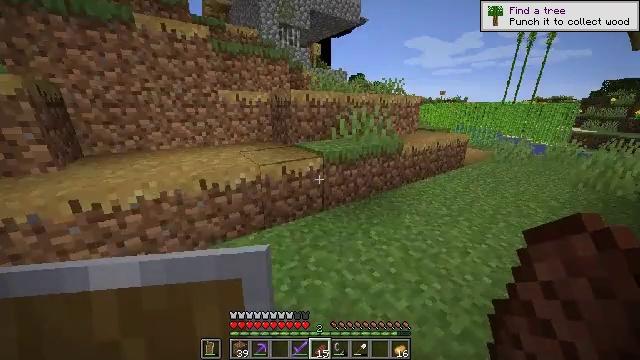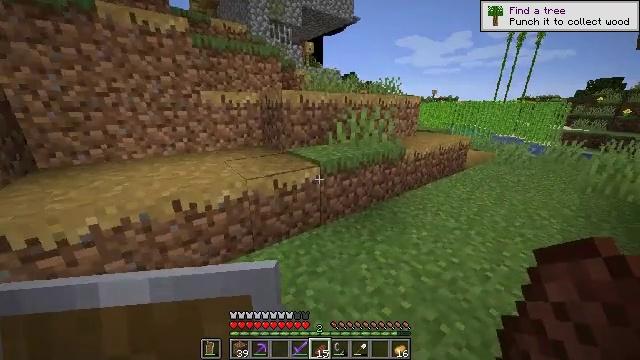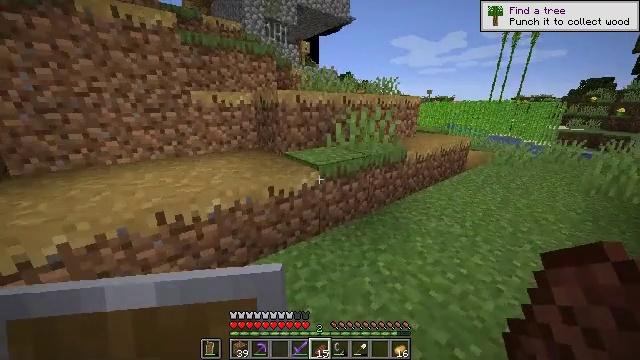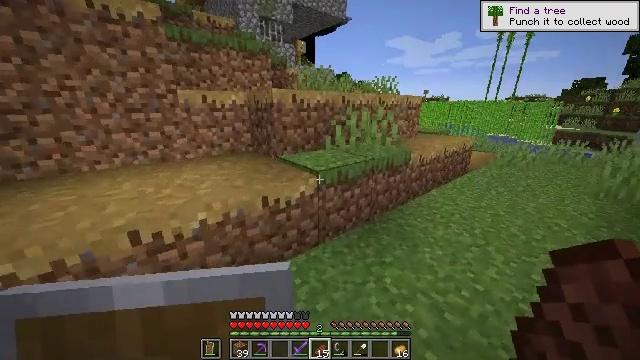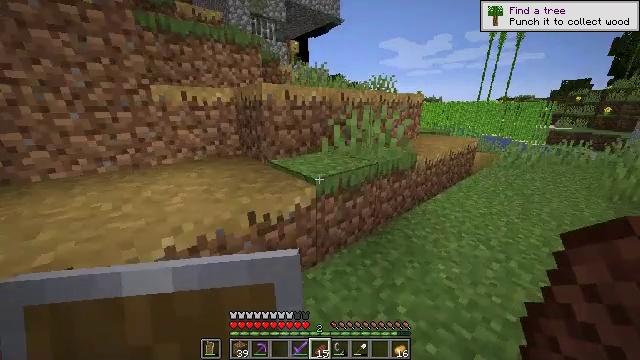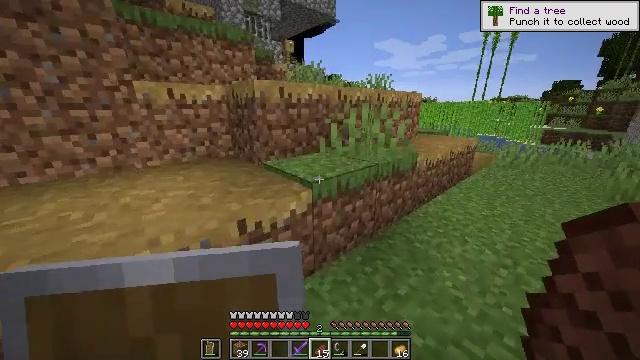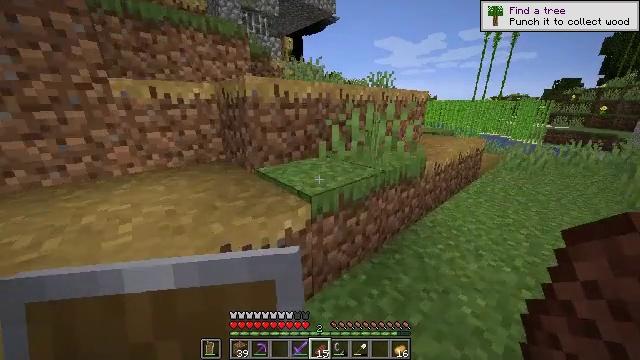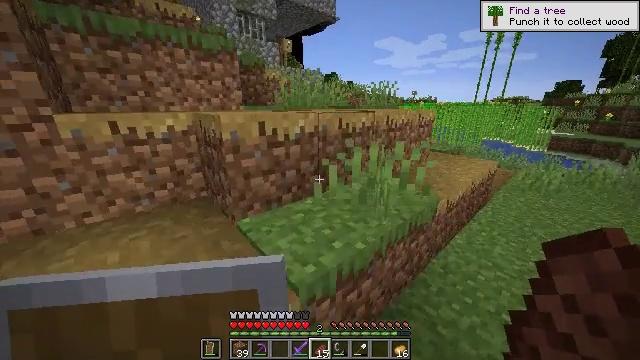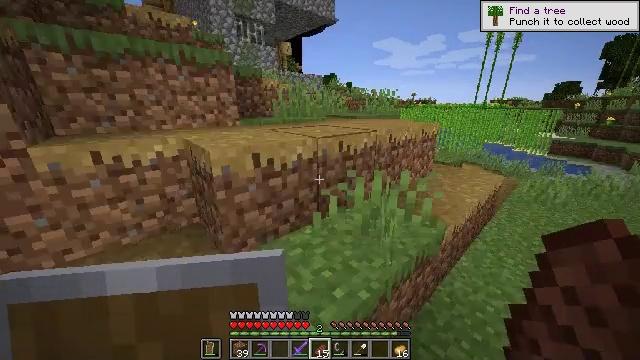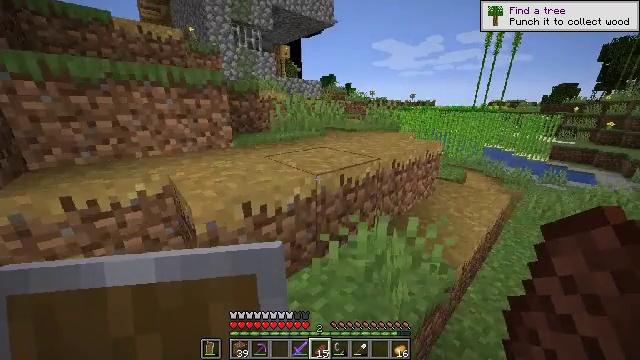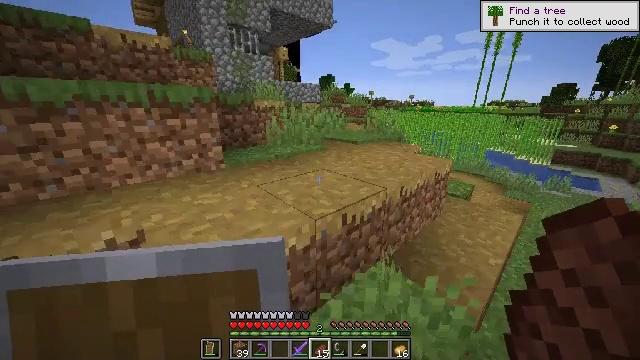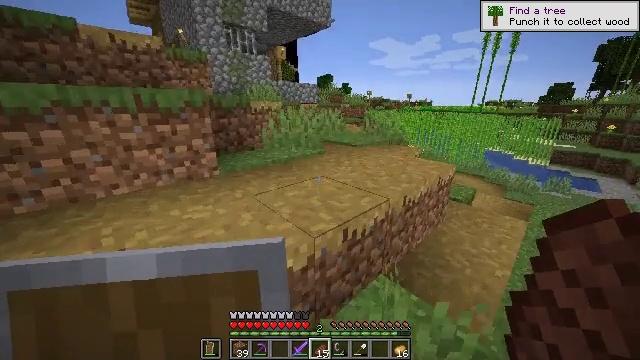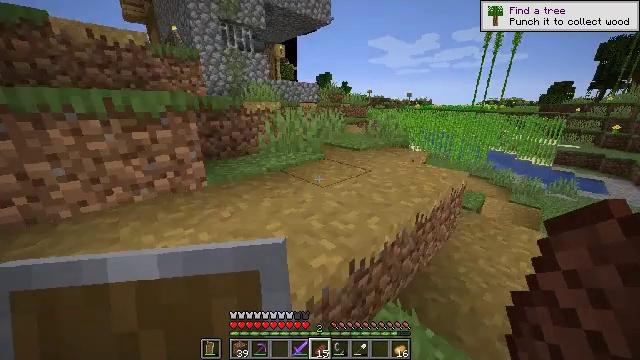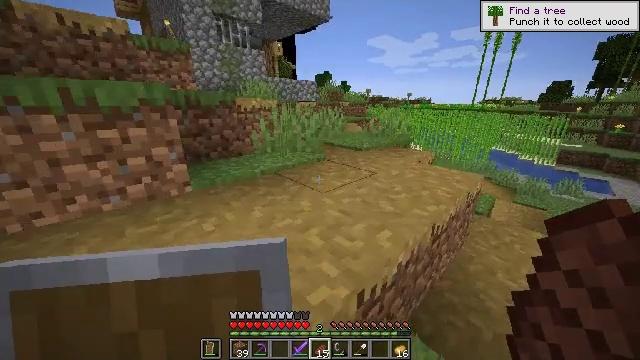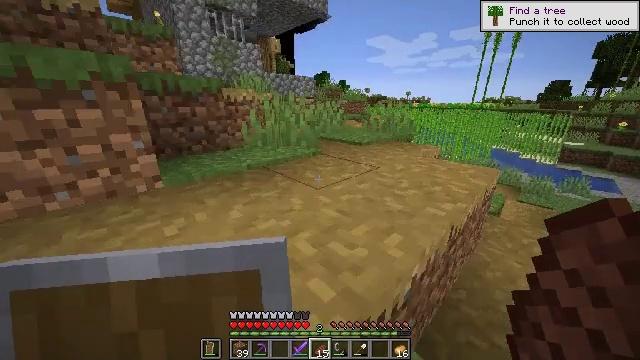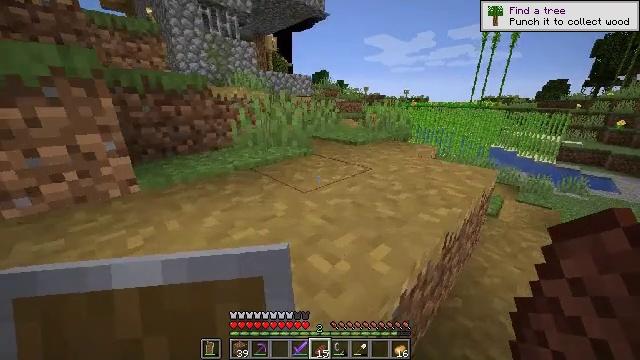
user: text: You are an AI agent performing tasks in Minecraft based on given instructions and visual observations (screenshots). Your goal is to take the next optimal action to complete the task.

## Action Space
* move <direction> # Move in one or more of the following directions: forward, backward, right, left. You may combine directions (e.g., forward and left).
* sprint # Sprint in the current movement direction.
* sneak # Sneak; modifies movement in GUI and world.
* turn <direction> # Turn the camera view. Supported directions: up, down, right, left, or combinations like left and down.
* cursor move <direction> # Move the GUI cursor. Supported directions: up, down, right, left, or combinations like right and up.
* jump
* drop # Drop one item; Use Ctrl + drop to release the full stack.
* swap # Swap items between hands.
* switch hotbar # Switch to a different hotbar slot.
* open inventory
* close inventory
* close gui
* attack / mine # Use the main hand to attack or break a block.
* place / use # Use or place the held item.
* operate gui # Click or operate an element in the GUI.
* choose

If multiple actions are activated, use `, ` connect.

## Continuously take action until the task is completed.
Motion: motion action
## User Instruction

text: Convert gold ingot into gold nugget.
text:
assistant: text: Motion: move forward, turn right
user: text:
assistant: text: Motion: move forward
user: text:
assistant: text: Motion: move forward
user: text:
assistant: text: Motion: move forward, turn right
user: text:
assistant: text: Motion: move forward, turn right
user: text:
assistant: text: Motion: move forward
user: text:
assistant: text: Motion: move forward, jump
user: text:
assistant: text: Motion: move forward, jump
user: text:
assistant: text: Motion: move forward, jump
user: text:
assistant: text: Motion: move forward
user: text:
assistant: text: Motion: move forward
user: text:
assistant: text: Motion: move forward
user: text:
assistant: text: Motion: move forward
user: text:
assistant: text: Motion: move forward, jump
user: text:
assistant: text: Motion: move forward, jump
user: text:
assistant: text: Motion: move forward, jump
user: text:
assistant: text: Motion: move forward, jump
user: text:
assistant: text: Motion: move forward, jump
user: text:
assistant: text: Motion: move forward
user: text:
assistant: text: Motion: move forward
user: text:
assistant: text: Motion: move forward
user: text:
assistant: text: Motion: move forward
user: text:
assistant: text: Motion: move forward, turn left
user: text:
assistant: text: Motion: move forward, turn left
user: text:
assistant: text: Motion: no_op
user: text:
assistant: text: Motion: no_op
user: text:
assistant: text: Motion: move forward
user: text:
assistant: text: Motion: move forward
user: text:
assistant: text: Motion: no_op
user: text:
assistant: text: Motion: no_op